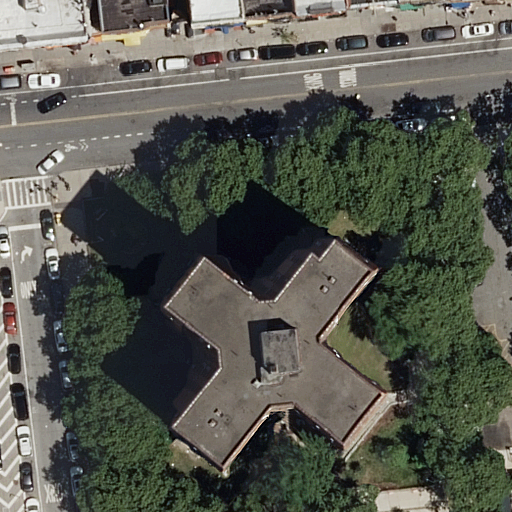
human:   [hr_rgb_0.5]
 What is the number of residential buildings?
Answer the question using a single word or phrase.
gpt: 8

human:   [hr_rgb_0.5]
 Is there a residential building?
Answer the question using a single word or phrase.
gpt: yes

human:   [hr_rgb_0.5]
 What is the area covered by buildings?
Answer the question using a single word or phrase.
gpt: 1317m2

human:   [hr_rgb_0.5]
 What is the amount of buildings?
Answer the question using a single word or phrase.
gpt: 8

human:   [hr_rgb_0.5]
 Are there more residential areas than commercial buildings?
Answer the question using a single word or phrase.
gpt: yes

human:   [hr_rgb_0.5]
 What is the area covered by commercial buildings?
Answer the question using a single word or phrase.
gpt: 0m2

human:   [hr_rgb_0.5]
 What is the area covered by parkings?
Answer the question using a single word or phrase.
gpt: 1950m2

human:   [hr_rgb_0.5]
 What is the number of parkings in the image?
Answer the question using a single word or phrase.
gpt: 2

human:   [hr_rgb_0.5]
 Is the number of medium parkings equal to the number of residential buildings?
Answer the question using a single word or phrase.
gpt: no

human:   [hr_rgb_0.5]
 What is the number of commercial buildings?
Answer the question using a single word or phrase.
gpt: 0

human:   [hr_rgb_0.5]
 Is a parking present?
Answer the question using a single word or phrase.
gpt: yes

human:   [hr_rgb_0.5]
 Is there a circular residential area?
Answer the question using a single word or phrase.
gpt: no

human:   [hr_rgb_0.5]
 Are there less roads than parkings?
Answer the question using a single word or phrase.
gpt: no

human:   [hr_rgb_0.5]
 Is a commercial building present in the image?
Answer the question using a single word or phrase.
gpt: no

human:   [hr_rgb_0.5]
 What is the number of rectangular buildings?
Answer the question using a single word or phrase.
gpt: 7

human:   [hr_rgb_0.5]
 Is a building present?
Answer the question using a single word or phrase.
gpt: yes

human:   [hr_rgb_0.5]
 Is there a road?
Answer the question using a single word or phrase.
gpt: yes

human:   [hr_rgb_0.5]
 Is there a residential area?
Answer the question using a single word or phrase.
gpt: yes

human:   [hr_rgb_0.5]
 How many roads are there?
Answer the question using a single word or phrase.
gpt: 6

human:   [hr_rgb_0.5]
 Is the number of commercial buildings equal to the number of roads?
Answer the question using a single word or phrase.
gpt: no

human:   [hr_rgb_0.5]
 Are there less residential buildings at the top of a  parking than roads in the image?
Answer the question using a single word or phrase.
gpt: no

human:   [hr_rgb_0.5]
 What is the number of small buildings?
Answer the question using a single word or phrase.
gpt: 7

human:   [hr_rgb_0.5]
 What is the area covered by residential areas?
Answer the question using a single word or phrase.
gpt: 283m2

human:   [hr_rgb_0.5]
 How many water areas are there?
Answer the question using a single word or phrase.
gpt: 0

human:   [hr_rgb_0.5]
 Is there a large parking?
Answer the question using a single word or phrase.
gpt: yes

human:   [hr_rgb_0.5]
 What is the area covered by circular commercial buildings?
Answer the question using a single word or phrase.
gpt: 0m2

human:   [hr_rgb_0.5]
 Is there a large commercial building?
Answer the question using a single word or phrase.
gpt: no

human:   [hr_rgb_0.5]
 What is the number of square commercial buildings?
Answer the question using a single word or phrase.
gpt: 0

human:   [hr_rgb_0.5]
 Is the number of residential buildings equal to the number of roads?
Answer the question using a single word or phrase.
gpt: no

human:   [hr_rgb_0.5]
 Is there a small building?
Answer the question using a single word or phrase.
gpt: yes

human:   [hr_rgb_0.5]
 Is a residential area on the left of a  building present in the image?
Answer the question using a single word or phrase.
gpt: no

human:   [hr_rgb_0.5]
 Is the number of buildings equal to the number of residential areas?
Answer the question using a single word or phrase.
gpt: no

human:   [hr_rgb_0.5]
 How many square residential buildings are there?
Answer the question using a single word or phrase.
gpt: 0

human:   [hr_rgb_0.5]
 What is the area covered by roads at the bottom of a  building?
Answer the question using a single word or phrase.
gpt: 0m2

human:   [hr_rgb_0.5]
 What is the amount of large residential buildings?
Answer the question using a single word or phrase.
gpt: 1

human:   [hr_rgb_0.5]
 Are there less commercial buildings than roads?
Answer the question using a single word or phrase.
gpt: yes

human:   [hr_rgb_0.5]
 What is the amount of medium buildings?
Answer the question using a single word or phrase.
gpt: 0

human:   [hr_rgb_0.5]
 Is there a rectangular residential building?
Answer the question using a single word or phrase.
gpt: yes

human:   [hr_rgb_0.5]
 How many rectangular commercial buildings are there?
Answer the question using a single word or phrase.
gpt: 0

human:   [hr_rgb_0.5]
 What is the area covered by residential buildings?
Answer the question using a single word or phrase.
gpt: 1317m2

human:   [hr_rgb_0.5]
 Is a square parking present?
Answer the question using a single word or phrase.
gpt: no

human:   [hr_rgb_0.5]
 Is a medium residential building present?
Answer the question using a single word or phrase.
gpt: no

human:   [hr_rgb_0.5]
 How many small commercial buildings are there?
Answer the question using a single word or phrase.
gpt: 0

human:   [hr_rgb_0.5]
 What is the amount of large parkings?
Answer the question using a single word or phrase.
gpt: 1

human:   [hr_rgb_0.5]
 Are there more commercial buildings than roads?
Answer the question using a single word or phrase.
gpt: no

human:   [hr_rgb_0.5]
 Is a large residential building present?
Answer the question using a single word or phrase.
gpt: yes

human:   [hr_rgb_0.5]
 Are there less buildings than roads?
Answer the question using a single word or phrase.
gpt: no

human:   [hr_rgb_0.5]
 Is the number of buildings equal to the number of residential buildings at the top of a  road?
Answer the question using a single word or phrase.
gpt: yes

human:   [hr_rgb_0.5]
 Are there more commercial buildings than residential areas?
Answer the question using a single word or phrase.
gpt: no

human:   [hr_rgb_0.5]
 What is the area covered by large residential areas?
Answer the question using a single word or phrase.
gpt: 0m2

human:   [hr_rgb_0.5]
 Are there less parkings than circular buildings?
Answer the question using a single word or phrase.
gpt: no

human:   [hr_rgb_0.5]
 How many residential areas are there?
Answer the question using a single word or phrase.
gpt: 1

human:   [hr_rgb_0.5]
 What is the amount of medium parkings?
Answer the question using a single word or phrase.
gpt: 0

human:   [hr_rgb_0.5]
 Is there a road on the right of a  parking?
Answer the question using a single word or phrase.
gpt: yes

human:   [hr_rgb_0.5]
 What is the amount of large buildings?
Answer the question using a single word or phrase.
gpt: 1

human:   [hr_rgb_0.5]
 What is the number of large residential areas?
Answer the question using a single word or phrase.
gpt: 0

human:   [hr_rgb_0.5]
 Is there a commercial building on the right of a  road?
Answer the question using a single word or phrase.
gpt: no

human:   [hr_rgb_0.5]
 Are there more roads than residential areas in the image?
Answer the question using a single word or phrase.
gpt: yes

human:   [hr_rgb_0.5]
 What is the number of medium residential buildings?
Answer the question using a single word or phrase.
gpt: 0

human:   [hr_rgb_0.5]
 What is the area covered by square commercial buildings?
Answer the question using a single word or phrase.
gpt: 0m2

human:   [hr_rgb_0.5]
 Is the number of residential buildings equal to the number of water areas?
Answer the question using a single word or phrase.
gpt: no

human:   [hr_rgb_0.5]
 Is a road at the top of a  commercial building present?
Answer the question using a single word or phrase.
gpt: no

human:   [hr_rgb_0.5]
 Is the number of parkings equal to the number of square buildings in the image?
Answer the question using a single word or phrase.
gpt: no

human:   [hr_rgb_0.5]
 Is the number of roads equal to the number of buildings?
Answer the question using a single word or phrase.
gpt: no